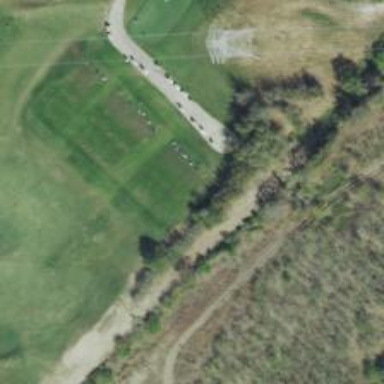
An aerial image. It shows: Golf tee.